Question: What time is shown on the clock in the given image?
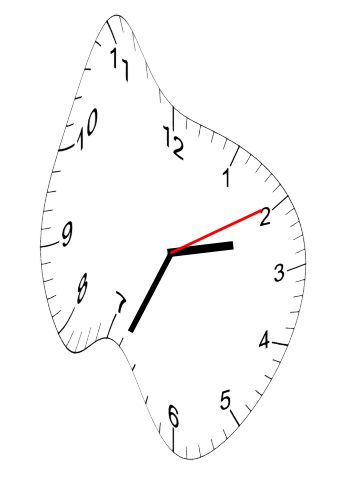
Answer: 02:34:10